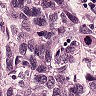
Metastatic tissue present: yes